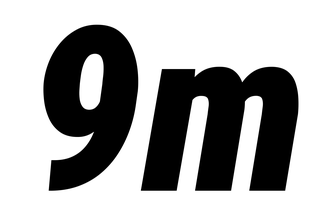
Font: Roboto-Italic_Condensed_Black_Italic